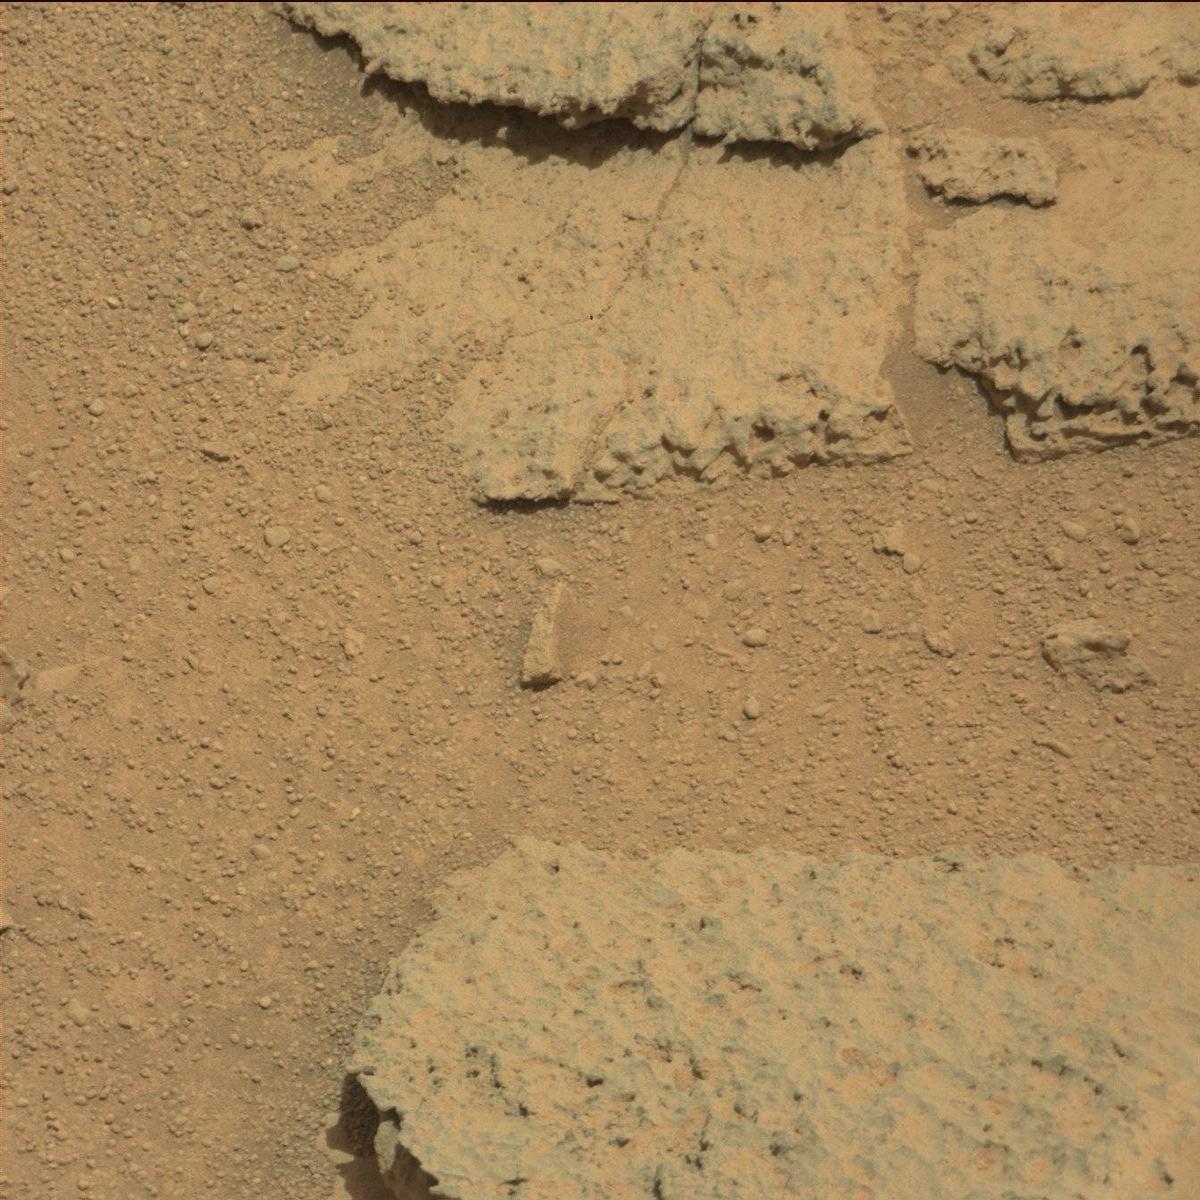
Terrain classes present: Bedrock, Sand / Soil